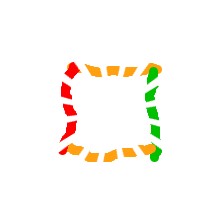
Shape: square